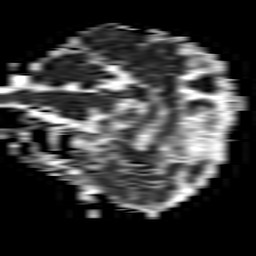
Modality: ADC
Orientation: sagittal
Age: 57
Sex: male
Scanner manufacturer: philips
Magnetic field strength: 1.5 T
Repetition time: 3.4 s
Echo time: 0.06922 s